Question: I want to create table with value from array 2 dimension from JSON. This is the code I made:
'''
var data = {"ver[
{"0":"1","id_pemasang":"1","1":"1","id_jenis_pemasang":"1","2":null,"npwp":null,"3":"Yos Sudarso","nama":"Yos Sudarso","4":"Perumahan Griya Perwita No.10","alamat":"Perumahan Griya Perwita No.10","5":"Yogyakarta","kota":"Yogyakarta","6":"0274-541056","telepon":"0274-541056","7":"<PHONE>","handphone":"<PHONE>","8":"0","diskon":"0"},
{"0":"2","id_pemasang":"2","1":"2","id_jenis_pemasang":"2","2":"34.081.203.1-342.000","npwp":"34.081.203.1-342.000","3":"CV. Prima Agung","nama":"CV. Prima Agung","4":"Jl. Cenderawasih No.72 Warungboto","alamat":"Jl. Cenderawasih No.72 Warungboto","5":"Yogyakarta","kota":"Yogyakarta","6":"0274-878906","telepon":"0274-878906","7":null,"handphone":null,"8":"5","diskon":"5"},
{"0":"3","id_pemasang":"3","1":"2","id_jenis_pemasang":"2","2":null,"npwp":null,"3":"PT. Tampil Jaya","nama":"PT. Tampil Jaya","4":"Jl. Alamanda No.3","alamat":"Jl. Alamanda No.3","5":"Yogyakarta","kota":"Yogyakarta","6":"0274-552233","telepon":"0274-552233","7":null,"handphone":null,"8":"20","diskon":"20"}
]};
'''
'''
<table class="table table-striped table-bordered table-data-omset">
<tbody></tbody>
</table>
'''
'''
var tableOmset = $('table.table-data-omset');
var tbodyTableOmset = tableOmset.find('tbody');
var rowTbodyTableOmset = '<tr></tr>';
for(var a=0; a<data.ver.length; a++){
tbodyTableOmset.append(rowTbodyTableOmset);
for(var b=0; b<5; b++){
if(data.ver[a][b] == null){
data.ver[a][b]= '';
}
tbodyTableOmset.find('tr').append('<td>'+data.ver[a][b]+'</td>');
}
}
'''
but after I execute or run, the result has success, but it appear not good. this is result image:

I hope you can help me from this problem.
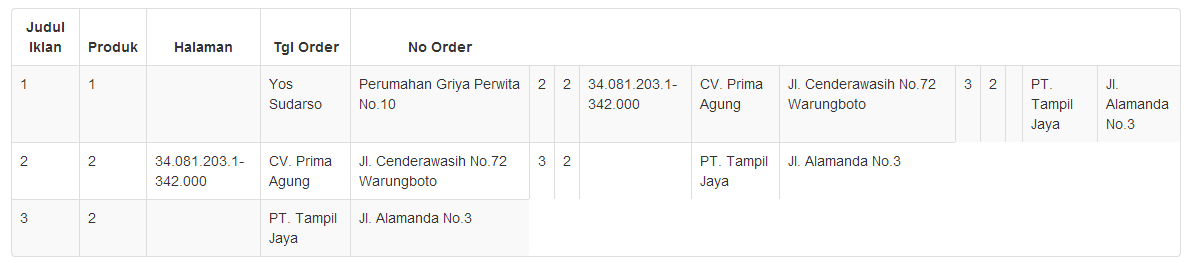
Answer: In your 'for' loops create your table elements in string using 'trTableOmset +='. Than using 'tbodyTableOmset.append(trTableOmset);' you're done!
<URL>
How it should look:
'''
var tableOmset = $('table.table-data-omset');
var tbodyTableOmset = tableOmset.find('tbody');
var trTableOmset = '';
for(var a=0; a<data.ver.length; a++){
trTableOmset += '<tr>' ;
for(var b=0; b<18; b++){ // 5 or 18 ?
if(data.ver[a][b] === null){
data.ver[a][b]= '';
}
trTableOmset += '<td>'+ data.ver[a][b] +'</td>';
}
trTableOmset += '</tr>' ;
}
tbodyTableOmset.append(trTableOmset);
'''
Fixed DATA:
'''
var data = {
"ver": [
{
"0": "1",
"id_pemasang": "1",
"1": "1",
"id_jenis_pemasang": "1",
"2": null,
"npwp": null,
"3": "YosSudarso",
"nama": "YosSudarso",
"4": "PerumahanGriyaPerwitaNo.10",
"alamat": "PerumahanGriyaPerwitaNo.10",
"5": "Yogyakarta",
"kota": "Yogyakarta",
"6": "0274-541056",
"telepon": "0274-541056",
"7": "<PHONE>",
"handphone": "<PHONE>",
"8": "0",
"diskon": "0"
},
{
"0": "2",
"id_pemasang": "2",
"1": "2",
"id_jenis_pemasang": "2",
"2": "34.081.203.1-342.000",
"npwp": "34.081.203.1-342.000",
"3": "CV.PrimaAgung",
"nama": "CV.PrimaAgung",
"4": "Jl.CenderawasihNo.72Warungboto",
"alamat": "Jl.CenderawasihNo.72Warungboto",
"5": "Yogyakarta",
"kota": "Yogyakarta",
"6": "0274-878906",
"telepon": "0274-878906",
"7": null,
"handphone": null,
"8": "5",
"diskon": "5"
},
{
"0": "3",
"id_pemasang": "3",
"1": "2",
"id_jenis_pemasang": "2",
"2": null,
"npwp": null,
"3": "PT.TampilJaya",
"nama": "PT.TampilJaya",
"4": "Jl.AlamandaNo.3",
"alamat": "Jl.AlamandaNo.3",
"5": "Yogyakarta",
"kota": "Yogyakarta",
"6": "0274-552233",
"telepon": "0274-552233",
"7": null,
"handphone": null,
"8": "20",
"diskon": "20"
}
]
};
'''